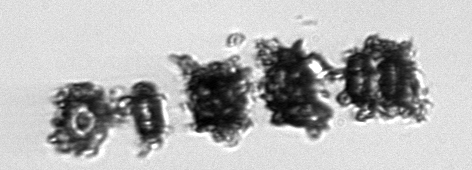
Label: Thalassiosira_TAG_external_detritus